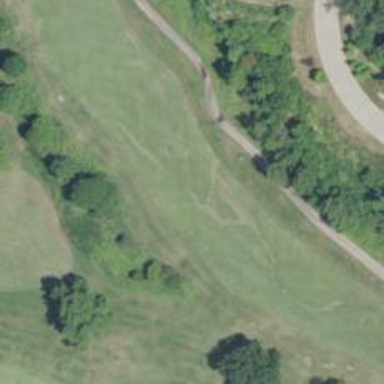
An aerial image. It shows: View of golf hole.